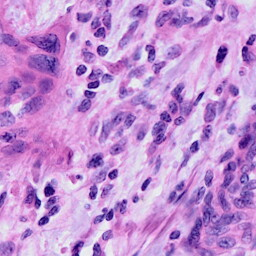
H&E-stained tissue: Cervix